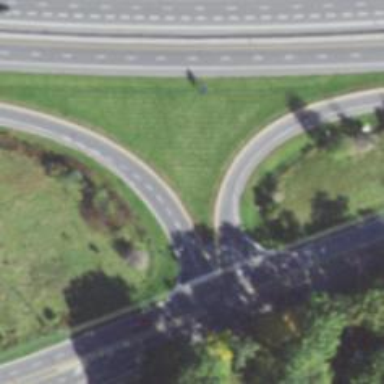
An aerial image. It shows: Secondary link road with asphalt surface.